Interaction volume radius: 5 \u00c5
Interaction volume height: 20 \u00c5
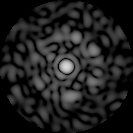
Disorder parameter: 0.8275